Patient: sex M, age 75
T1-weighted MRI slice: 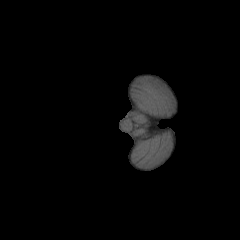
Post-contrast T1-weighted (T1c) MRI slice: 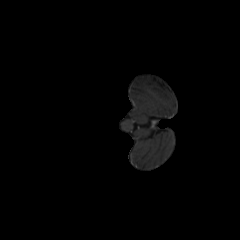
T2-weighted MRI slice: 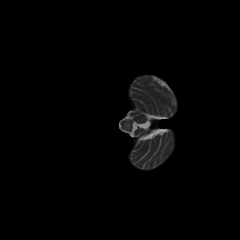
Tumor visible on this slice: no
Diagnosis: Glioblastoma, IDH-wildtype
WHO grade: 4